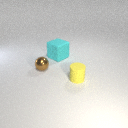
small yellow rubber cylinder in front of large cyan rubber cube